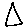
Label: triangle